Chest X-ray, PA view. Patient: 49 years old, sex M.
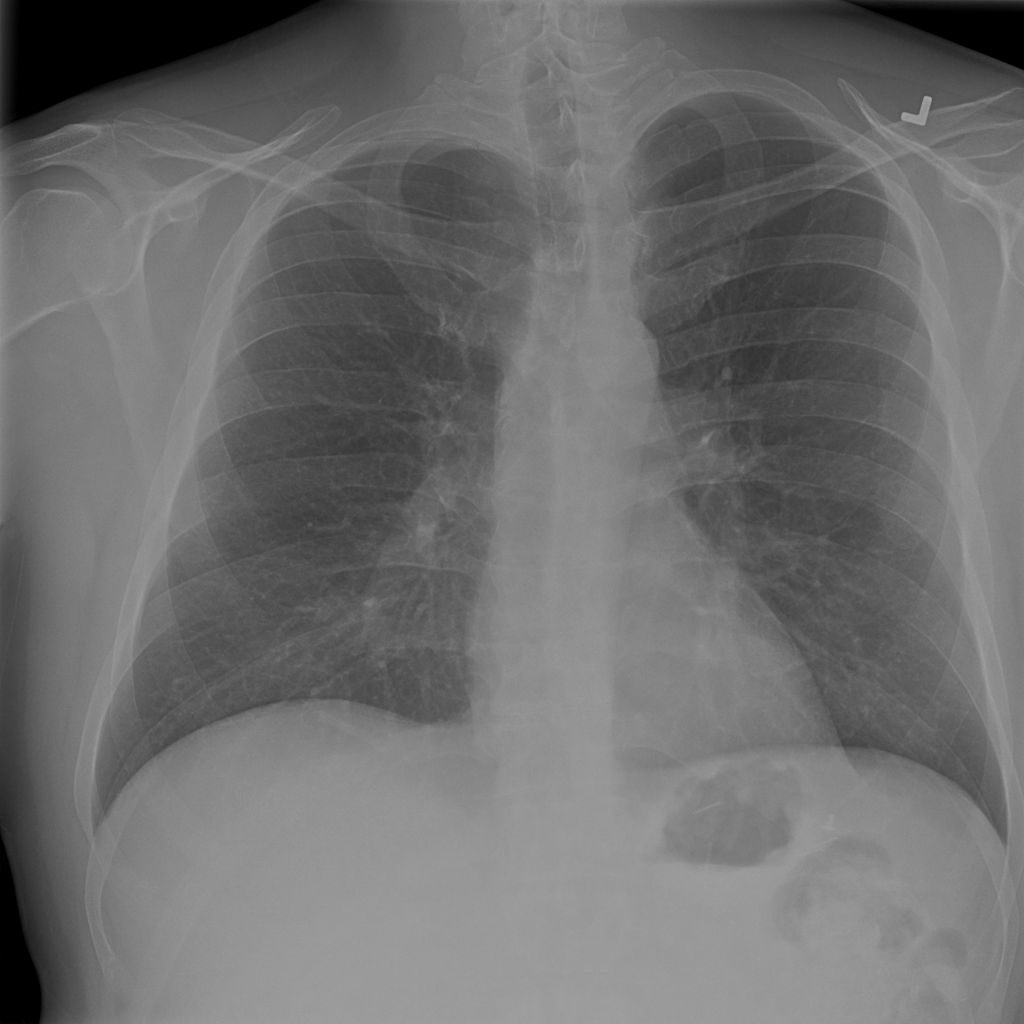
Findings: No Finding